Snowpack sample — Buffalo Mountain, Silverthorne, Colorado, USA (1/25/25, 10:11 AM MST)
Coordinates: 39.6222, -106.1139
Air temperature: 22 °F
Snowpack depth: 110 cm
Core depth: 10 cm
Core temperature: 46.4 °F
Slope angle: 12°, slope face: 102°
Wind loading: high
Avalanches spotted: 0
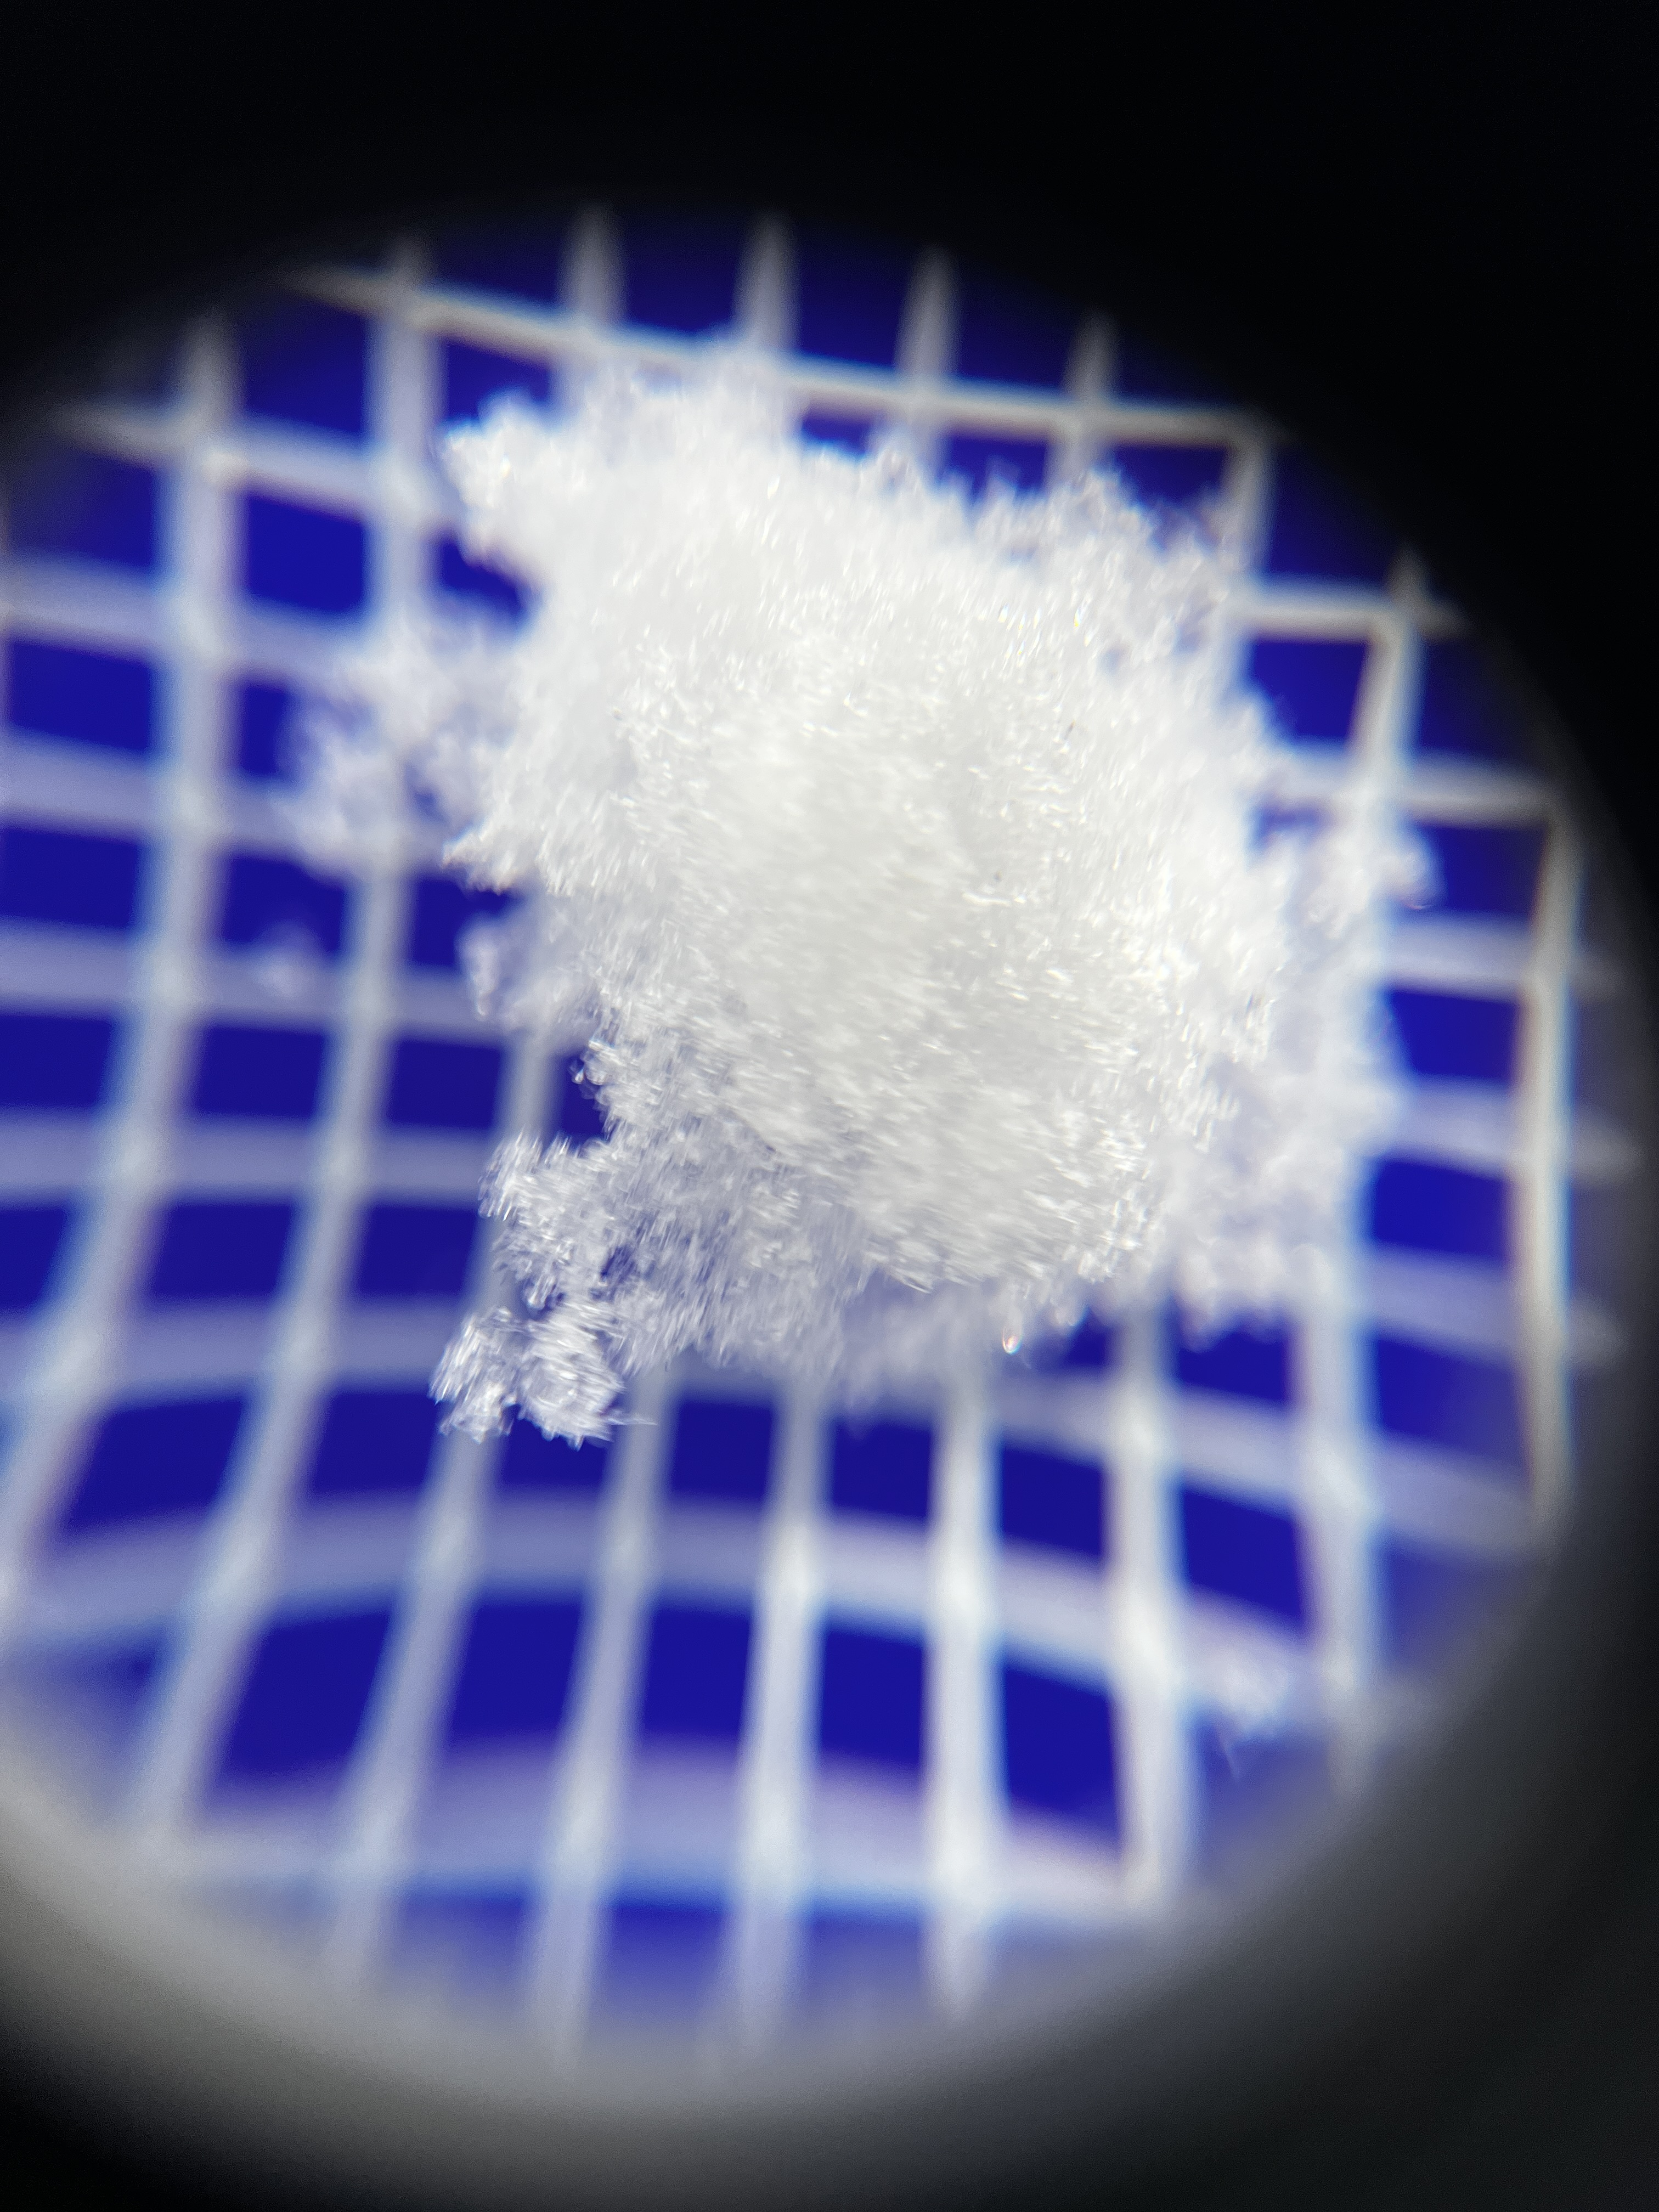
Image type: magnified_profile
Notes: No avalanches nearby, collected on the outskirts of a fire break 15 meters from the treeline, on way to Buffalo and Red Mountain